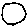
Label: circle